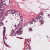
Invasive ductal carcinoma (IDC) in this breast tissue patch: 0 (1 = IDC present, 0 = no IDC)